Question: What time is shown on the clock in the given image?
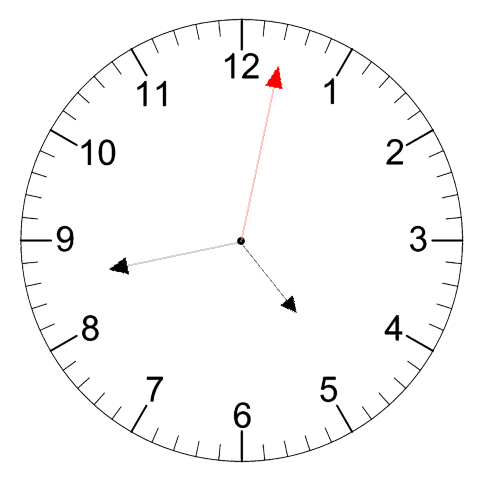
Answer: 04:43:02